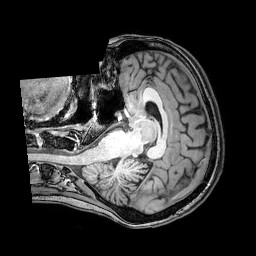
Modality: T1w
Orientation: axial
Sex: female
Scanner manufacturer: philips
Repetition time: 0.008164 s
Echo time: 0.00374 s